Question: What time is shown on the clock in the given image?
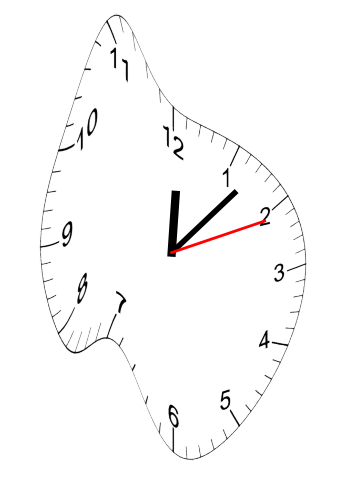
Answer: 12:07:11